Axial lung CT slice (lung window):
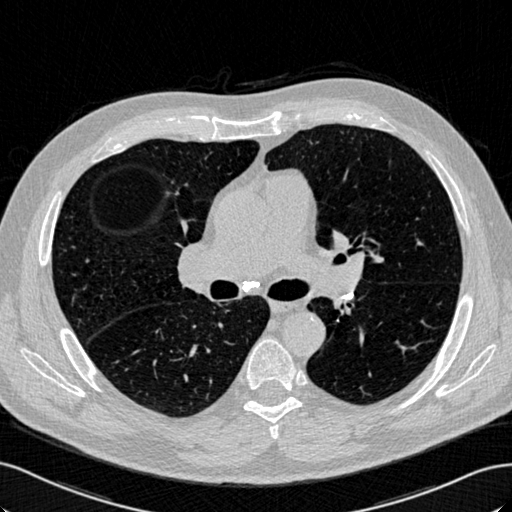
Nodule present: no